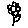
Label: flower